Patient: sex M, age 29
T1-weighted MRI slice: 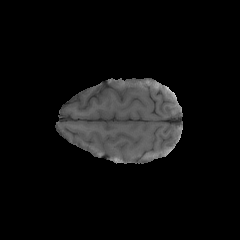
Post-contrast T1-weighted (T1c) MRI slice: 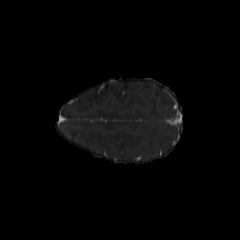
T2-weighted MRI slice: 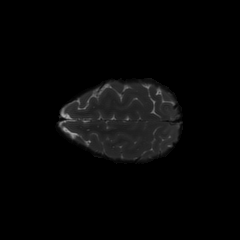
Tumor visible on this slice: no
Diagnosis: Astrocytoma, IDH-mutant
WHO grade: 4